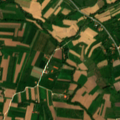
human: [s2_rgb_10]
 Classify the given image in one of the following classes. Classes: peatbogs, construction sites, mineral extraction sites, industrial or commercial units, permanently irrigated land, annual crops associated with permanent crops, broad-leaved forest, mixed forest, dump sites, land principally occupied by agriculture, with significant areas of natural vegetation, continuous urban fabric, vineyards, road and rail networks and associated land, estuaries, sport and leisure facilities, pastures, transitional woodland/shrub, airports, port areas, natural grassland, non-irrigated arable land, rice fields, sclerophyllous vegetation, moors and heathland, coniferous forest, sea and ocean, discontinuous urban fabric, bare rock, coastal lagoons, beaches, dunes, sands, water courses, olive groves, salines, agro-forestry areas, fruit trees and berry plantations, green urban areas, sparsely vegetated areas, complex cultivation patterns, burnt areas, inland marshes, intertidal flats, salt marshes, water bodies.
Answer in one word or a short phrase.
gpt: non-irrigated arable land, complex cultivation patterns, land principally occupied by agriculture, with significant areas of natural vegetation